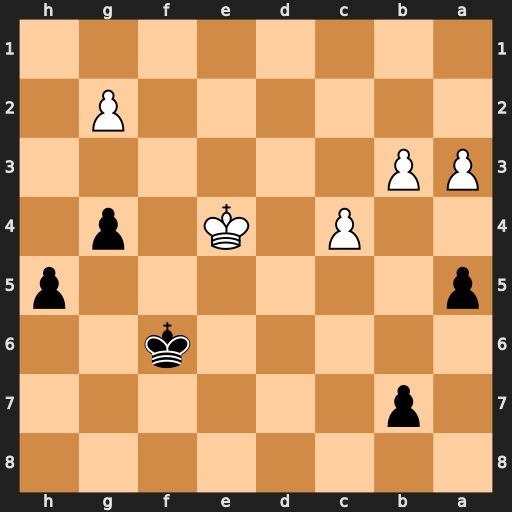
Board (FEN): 8/1p6/5k2/p6p/2P1K1p1/PP6/6P1/8
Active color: b
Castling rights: -
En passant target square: -
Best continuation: h4 Kf4 h3 gxh3 gxh3